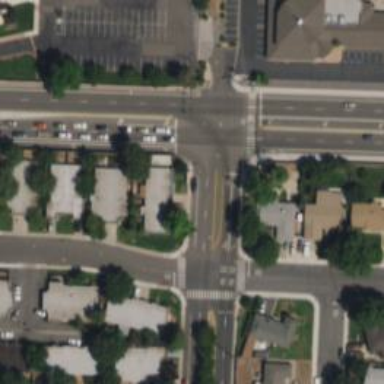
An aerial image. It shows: Secondary road with separate asphalt sidewalk.